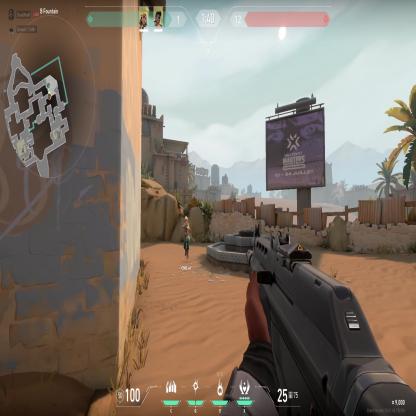
Label: teammate